Question: I can't get my form to submit. I used similar code to submit a different form and it worked fine, I just can't see why it does not work this time.
I don't get any errors. I tried error reporting I couldn't get any errors. The form input is sticky so the page reloads and the input is still there.
This is my html form:
'''
<form action="evenement_maken.php" method="POST" enctype="multipart/form-data">
<input type="text" name="ev_naam" class="input-lg form-control" value='<?php echo (isset($_POST['ev_naam']) ? $_POST['ev_naam'] : "" );?>'>
<input type="text" name="ev_datum">
<input type="text" name="ev_adres" class="input-lg form-control" placeholder="Vul hier het adres van het evenement in..." value='<?php echo (isset($_POST['ev_adres']) ? $_POST['ev_adres'] : "" );?>'>
<textarea class="input-lg form-control" rows="10" name="ev_omschrijving" id="textarea" placeholder="Korte omschrijving van het evenement...">
<?php
if(isset($_POST['ev_omschrijving'])){
echo htmlentities($_POST['ev_omschrijving'], ENT_QUOTES);
}
?>
</textarea>
<button type="submit" class="pull-right btn btn-danger" name="submit">Opslaan</button>
</form>
'''
And my php code:
'''
<?php
$ev_naam = $ev_datum = $ev_omschrijving = $ev_adres = "";
if(isset($_POST['submit'])) {
$ev_naam = mysqli_real_escape_string($conn, $_POST['ev_naam']);
$ev_datum = mysqli_real_escape_string($conn, $_POST['ev_datum']);
$ev_omschrijving = mysqli_real_escape_string($conn, $_POST['ev_omschrijving']);
$ev_adres = mysqli_real_escape_string($conn, $_POST['ev_adres']);
if ($ev_naam=='') {
echo "<script>alert('Vul alsjeblieft alle velden in!')</script>";
exit();// zorgt ervoor dat de rest van het script niet wordt uitgevoerd
} else {
$insert_evenementen = "INSERT INTO evenementen (ev_naam,ev_datum,ev_omschrijving,ev_adres)
VALUES ( '$ev_naam','$ev_datum','$ev_omschrijving','$ev_adres')";
$run_evenementen = mysqli_query($conn, $insert_evenementen);
if (mysqli_query($conn, $insert_evenementen)) {
echo "<script>alert('Post is succesvol opgeslagen!')</script>";
echo "<script>window.open('evenement_maken.php','_self')</script>";
}
}
}
?>
'''
This is the form that does submit properly (only uploading the img to ftp is not working):
'''
<form action="post_maken.php" method="post" enctype="multipart/form-data">
<h4>Titel: </h4>
<input type="text" name="post_titel" class="input-lg form-control" value='<?php echo (isset($_POST['post_titel']) ? $_POST['post_titel'] : "" );?>' required>
<h4>Inhoud: </h4>
<textarea class="input-lg form-control" rows="10" name="post_inhoud" id="textarea" required>
if(isset($_POST['post_inhoud'])){
echo htmlentities($_POST['post_inhoud'], ENT_QUOTES);
}
?>
</textarea>
<h4>Categorie:</h4>
<select class="form-control" name="categorie_id" >
<option value="null" >selecteer een categorie...</option>
<?php
$categorie = mysqli_query($conn, "SELECT * FROM categorie");
while ($cat_row=mysqli_fetch_array($categorie, MYSQLI_ASSOC)) {
$cat_naam=$cat_row['cat_naam'];
echo "<option value='$cat_naam'>$cat_naam</option>";
}
</select>
<h4>Afbeelding toevoegen</h4>
<div class="input-group">
<span class="input-group-btn">
<span class="btn btn-primary btn-file">
Zoeken&hellip;
</span>
</span>
</div>
<input type="file" name="post_img"/>
<p class="help-block">Voeg een afbeelding voor je blogpost toe.</p>
<br>
<button type="submit" class="pull-right btn btn-danger" name="submit">Opslaan</button>
</form>
'''
And the php code:
'''
<?php
$post_titel = $post_datum = $post_inhoud = $categorie_id = "";
if(isset($_POST['submit'])) {
$post_titel = mysqli_real_escape_string($conn, $_POST['post_titel']);
$post_datum = mysqli_real_escape_string($conn, date('m-d-y'));
$post_inhoud = mysqli_real_escape_string($conn, $_POST['post_inhoud']);
$categorie_id = mysqli_real_escape_string($conn, $_POST['categorie_id']);
$post_img = mysqli_real_escape_string($conn, $_FILES['post_img']['name']);
$post_img_tmp = mysqli_real_escape_string($conn, $_FILES['post_img']['tmp_name']);
if ($post_titel=='' || $categorie_id=='null' || $post_inhoud=='') {
echo "<script>alert('Vul alsjeblieft alle velden in!')</script>";
exit();
} else {
move_uploaded_file($post_img_tmp, "post_img/$post_img");
$post_bron = 0;
$post_datum = date("y-m-d");
$insert_posts = "INSERT INTO post (post_title,post_inhoud,post_datum,categorie_id, post_img, post_bron)
VALUES ( '$post_titel','$post_inhoud','$post_datum','$categorie_id','$post_img','$post_bron')";
$run_posts = mysqli_query($conn, $insert_posts);
if (mysqli_query($conn, $insert_posts)) {
echo "<script>alert('Post is succesvol opgeslagen!')</script>";
echo "<script>window.open('post_maken.php','_self')</script>";
}
}
}
?>
'''
I am retrieving values from both databases (connection workes) and displaying it on the website, that also works. I'm using bootstrap 3.
Screenshot of my database table:

Can anyone see what I am doing wrong? I have been staring at this for hours.
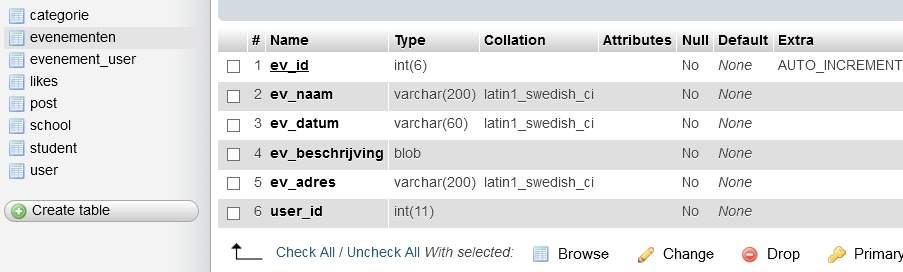
Answer: You probably have a SQL error. Its always good to check and output mysqli_erros when they occur. Switch your code up to do this
'''
if (mysqli_query($conn, $insert_evenementen)) {
// query was succesful
}else{
echo mysqli_erro($cnon); // sthing went wrong
}
'''
Your code is open to SQL injection, I suggest you look into prepared statements
'''
<?php
//procedural example from http://php.net/manual/en/mysqli.prepare.php
$city = "Amersfoort";
/* create a prepared statement */
if ($stmt = mysqli_prepare($link, "SELECT District FROM City WHERE Name=?")) {
/* bind parameters for markers */
mysqli_stmt_bind_param($stmt, "s", $city);
/* execute query */
mysqli_stmt_execute($stmt);
/* bind result variables */
mysqli_stmt_bind_result($stmt, $district);
/* fetch value */
mysqli_stmt_fetch($stmt);
printf("%s is in district %s
", $city, $district);
/* close statement */
mysqli_stmt_close($stmt);
}
'''